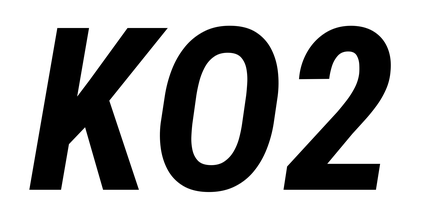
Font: Roboto-Italic_Condensed_Bold_Italic